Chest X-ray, PA view. Patient: 12 years old, sex M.
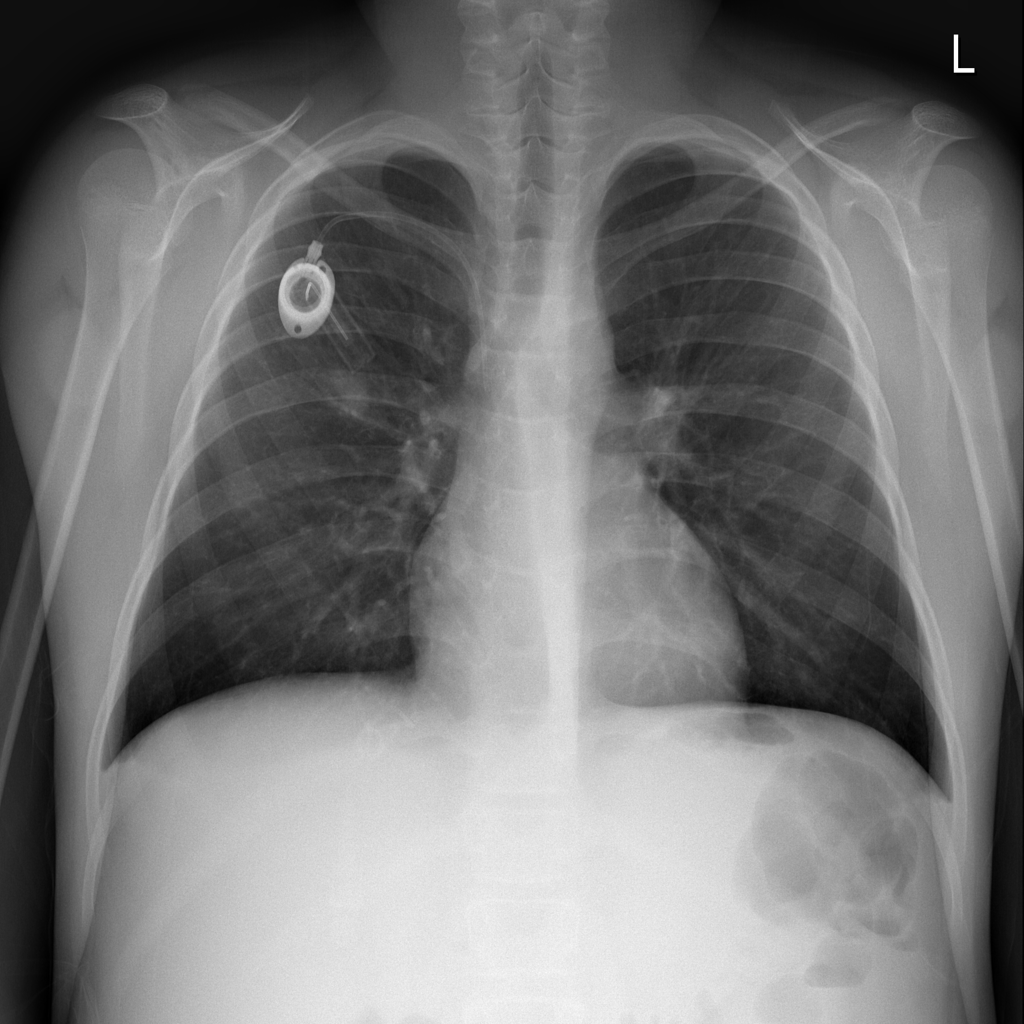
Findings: No Finding